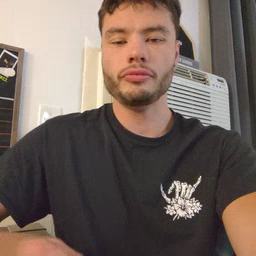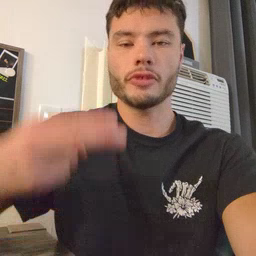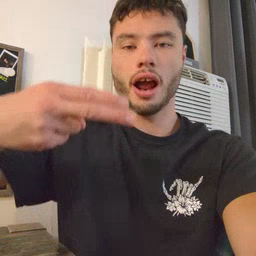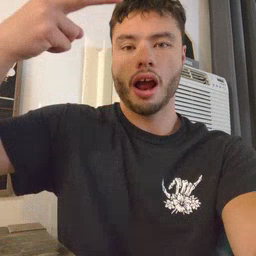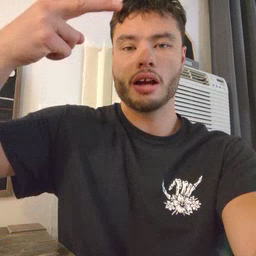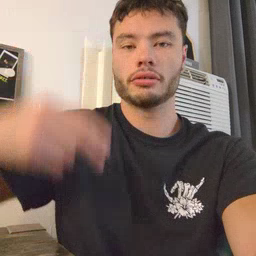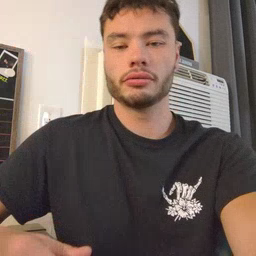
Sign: high